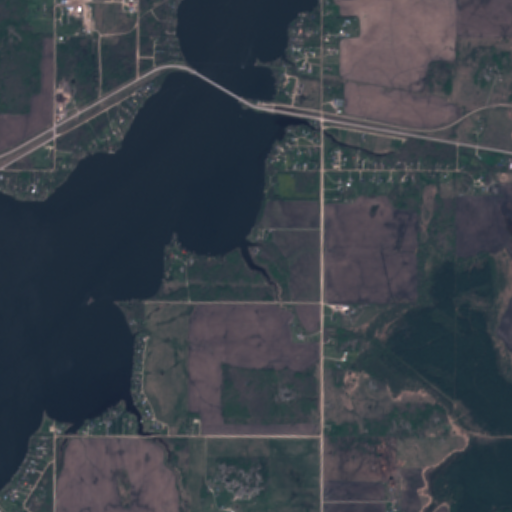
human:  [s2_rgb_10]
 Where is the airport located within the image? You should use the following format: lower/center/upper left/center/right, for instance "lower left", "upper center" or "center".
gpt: The airport is located in the upper left of the image.
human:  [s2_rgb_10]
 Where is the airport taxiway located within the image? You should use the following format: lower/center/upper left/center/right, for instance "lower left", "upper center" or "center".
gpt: The airport taxiway is located in the upper left of the image.
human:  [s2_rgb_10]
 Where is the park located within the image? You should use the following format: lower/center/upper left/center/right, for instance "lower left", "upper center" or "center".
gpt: The park is located in the lower center of the image.
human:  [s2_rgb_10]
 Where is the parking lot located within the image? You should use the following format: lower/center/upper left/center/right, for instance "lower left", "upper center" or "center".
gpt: There is no parking lot in the image.